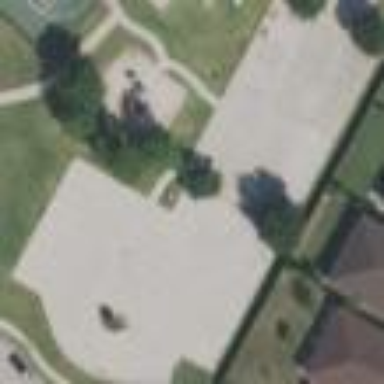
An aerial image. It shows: Parking area with surface.